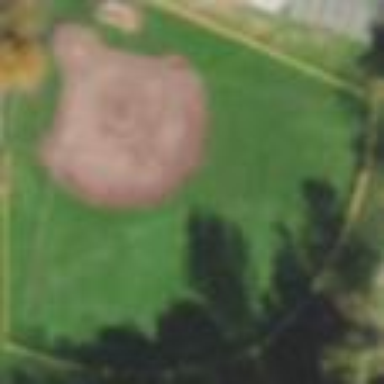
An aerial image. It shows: Baseball pitch for leisure land.